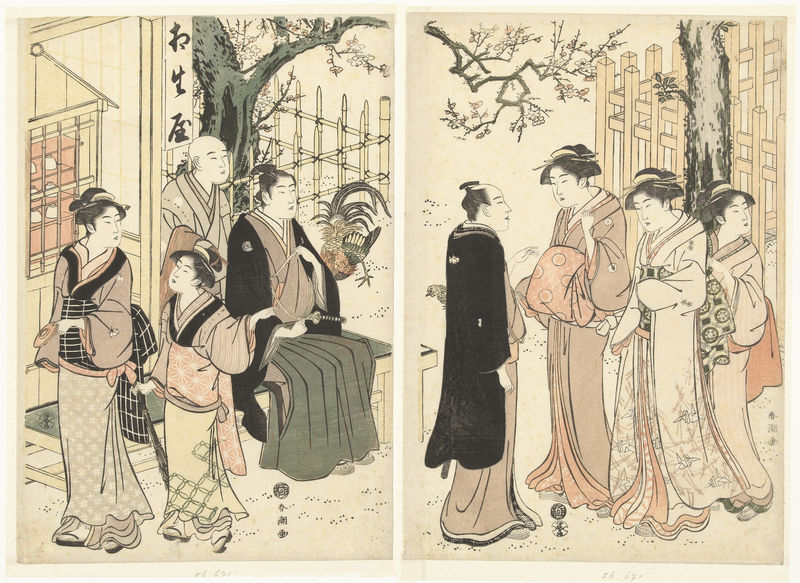
Titel: In de tuin van het Aioiya theehuis
Künstler: Katsukawa Shuncho
Standort: Amsterdam
Institution: Rijksmuseum
Schlagwörter: feathers, men, people, white, women, bench, black, dress, green, hair, nose, sitting, japanese, tree, building, house, trees, eyes, grass, mouth, cock, fence, leaves, trunk, branches, asian, japan, china, standing, traditional, kimono, brows, traditional dress